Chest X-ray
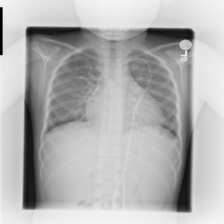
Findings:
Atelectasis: negative
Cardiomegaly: negative
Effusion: negative
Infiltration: negative
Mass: negative
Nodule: negative
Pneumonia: negative
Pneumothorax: negative
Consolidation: negative
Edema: negative
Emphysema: negative
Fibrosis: negative
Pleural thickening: negative
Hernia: negative